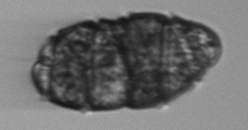
Label: Margalefidinium